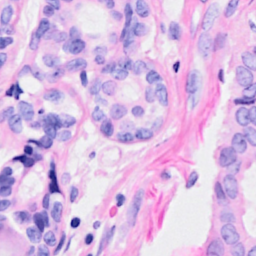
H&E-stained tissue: Breast